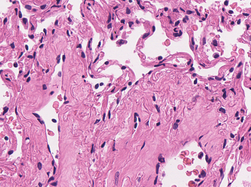
Tumor epithelial tissue: no
Tumor-associated stroma tissue: no
Normal tissue: yes